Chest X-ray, AP view. Patient: 27 years old, sex M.
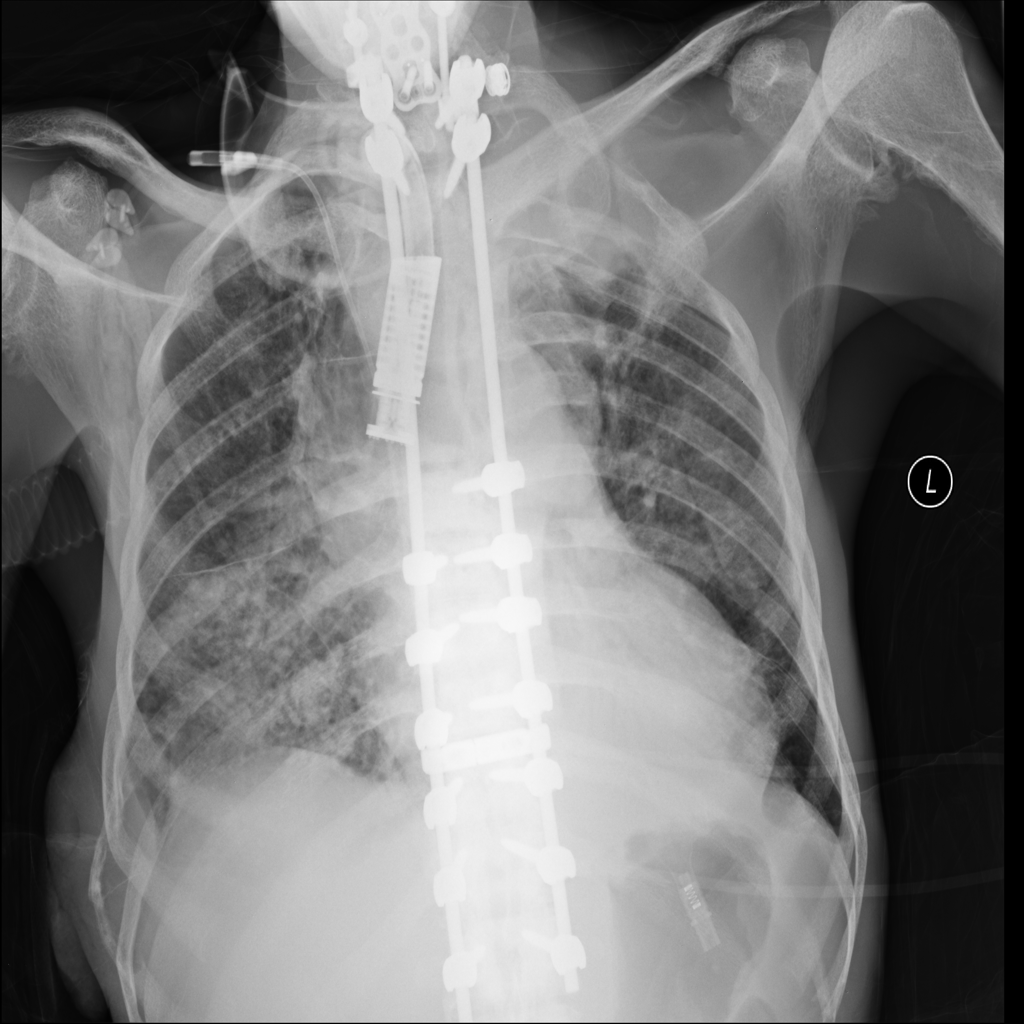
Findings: Consolidation, Infiltration, Pleural_Thickening